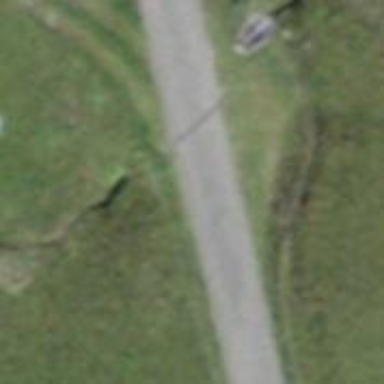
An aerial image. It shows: Service road with gravel surface.